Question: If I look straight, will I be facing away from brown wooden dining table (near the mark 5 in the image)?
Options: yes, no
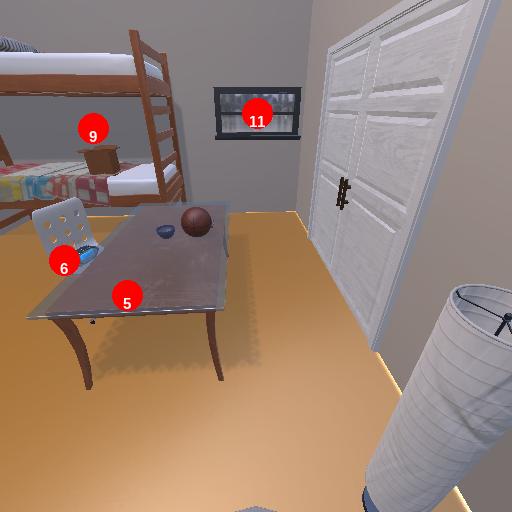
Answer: yes